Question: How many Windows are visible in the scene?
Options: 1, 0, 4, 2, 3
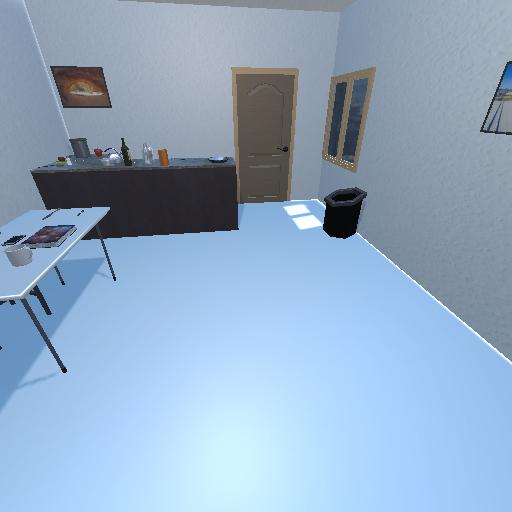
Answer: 1